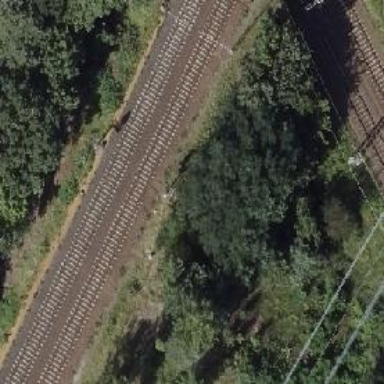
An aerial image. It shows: Railway signal.